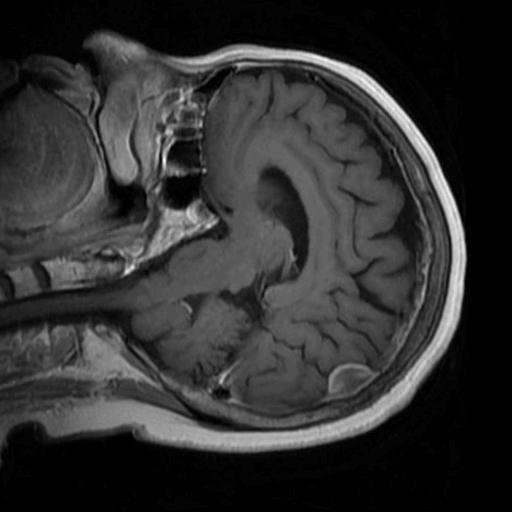
Label: brain_menin